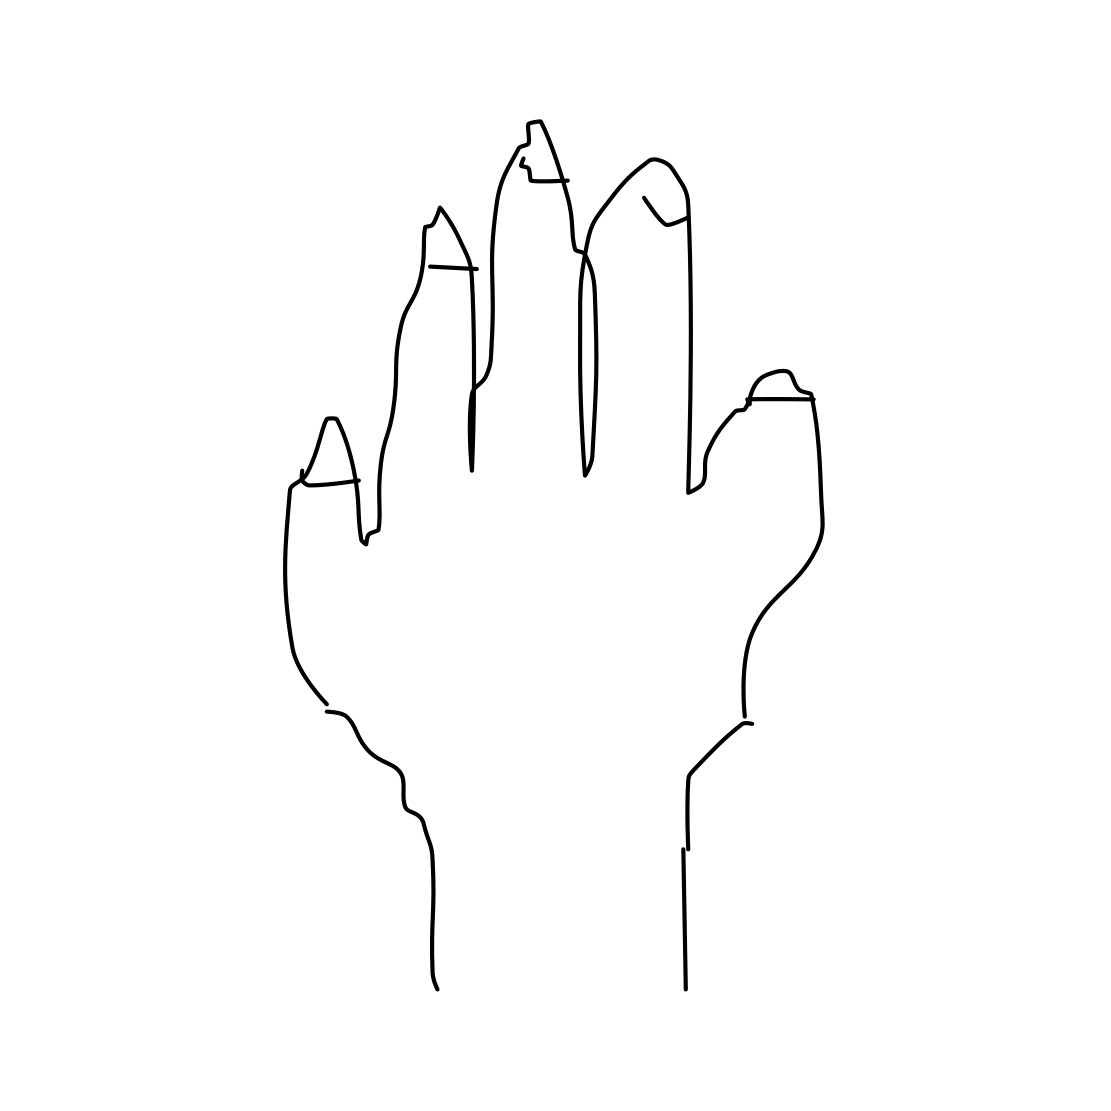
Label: arm